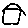
Label: house